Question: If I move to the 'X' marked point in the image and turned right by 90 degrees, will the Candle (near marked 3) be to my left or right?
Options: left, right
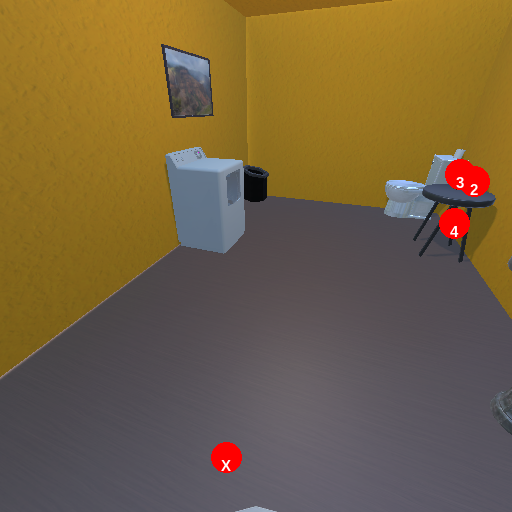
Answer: left